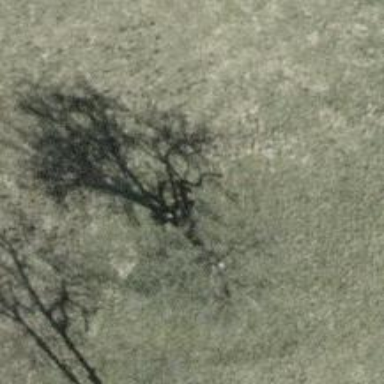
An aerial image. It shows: Beautiful tree in nature.